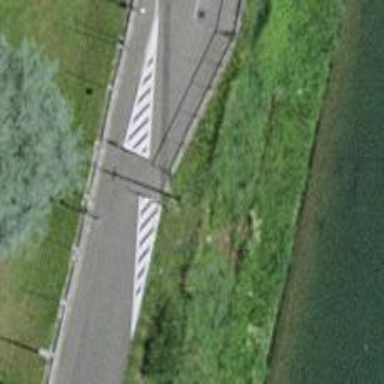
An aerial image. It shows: Cycle barrier.